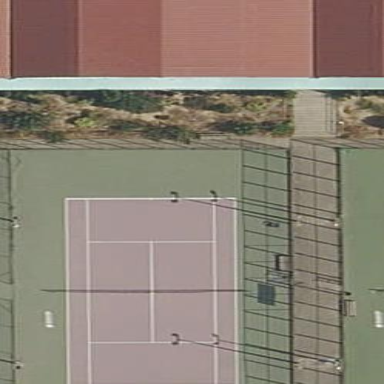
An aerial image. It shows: Tennis court on pitch designated for leisure land.